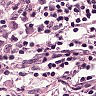
Metastatic tissue present: yes